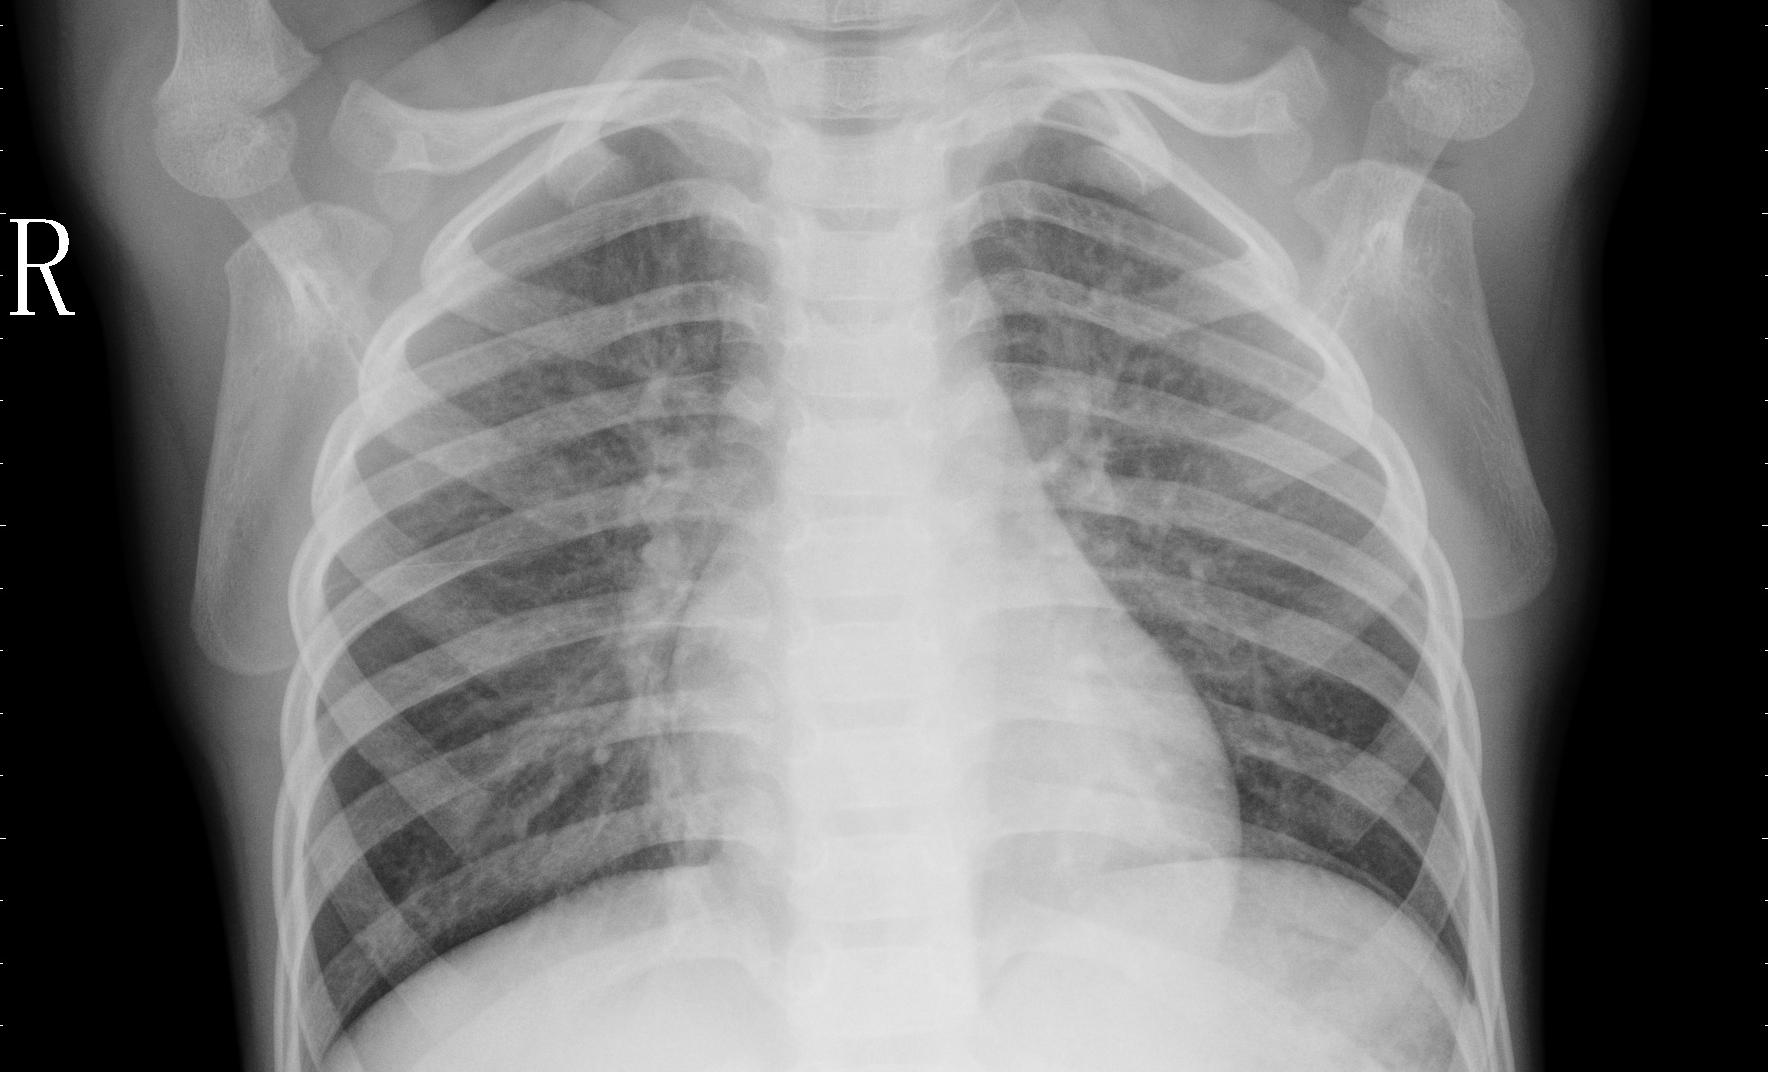
Diagnosis: PNEUMONIA